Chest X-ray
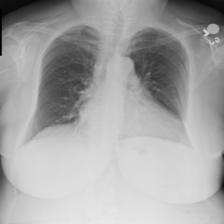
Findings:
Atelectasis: negative
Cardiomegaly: negative
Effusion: negative
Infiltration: negative
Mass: negative
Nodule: negative
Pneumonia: negative
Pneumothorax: negative
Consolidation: negative
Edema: negative
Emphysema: negative
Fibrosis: negative
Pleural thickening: negative
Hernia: negative